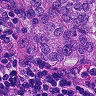
Metastatic tissue present: yes